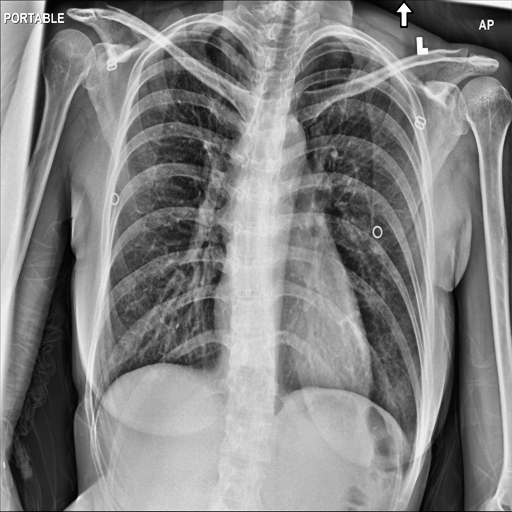
Finding: NORMAL